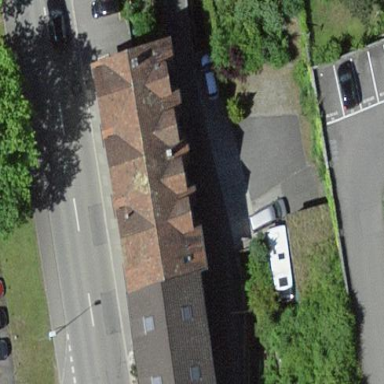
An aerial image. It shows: Building with tiled roof.